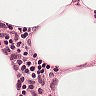
Metastatic tissue present: no